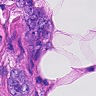
Metastatic tissue present: yes